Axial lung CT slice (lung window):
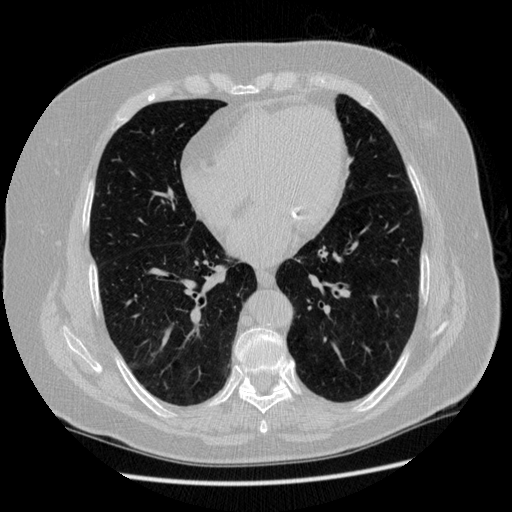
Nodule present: no